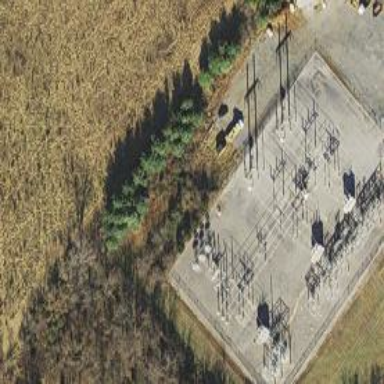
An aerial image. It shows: Power substation surrounded by fence.